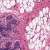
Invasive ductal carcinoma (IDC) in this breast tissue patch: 0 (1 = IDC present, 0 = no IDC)